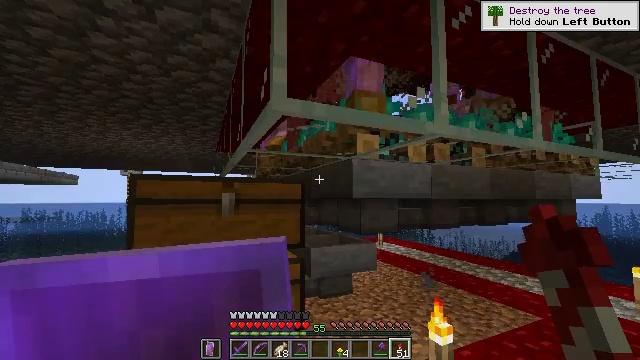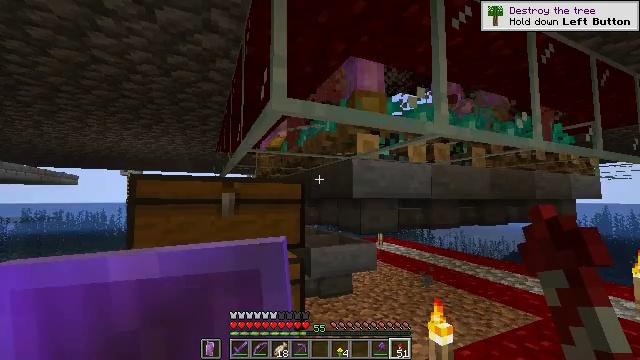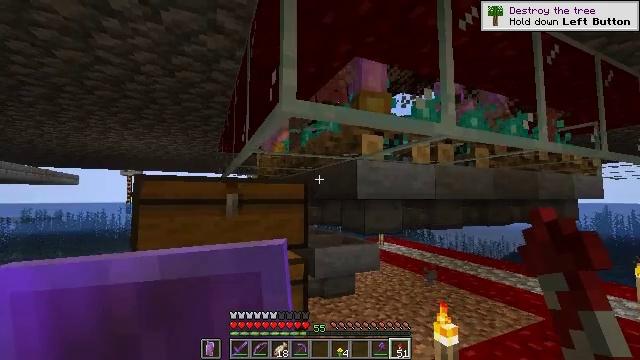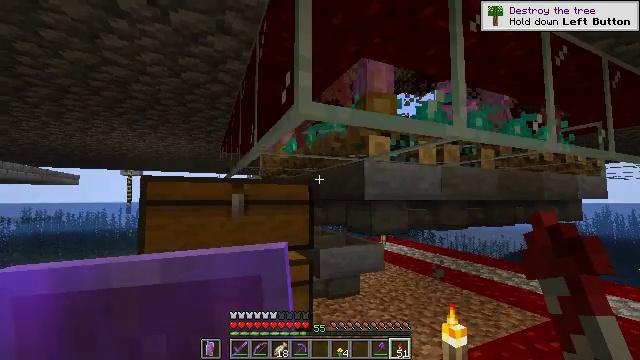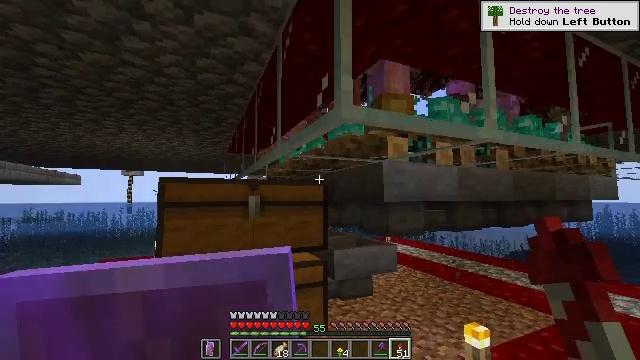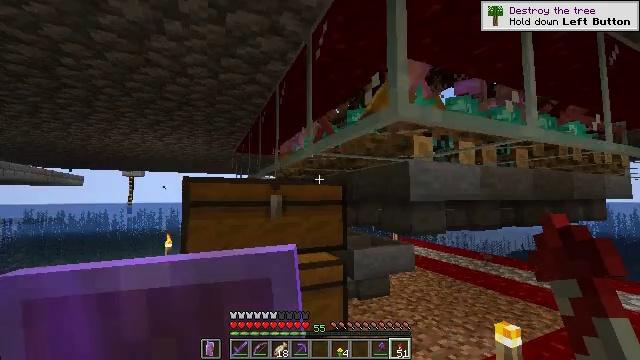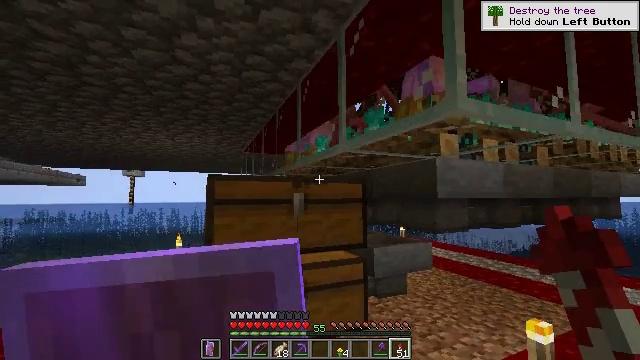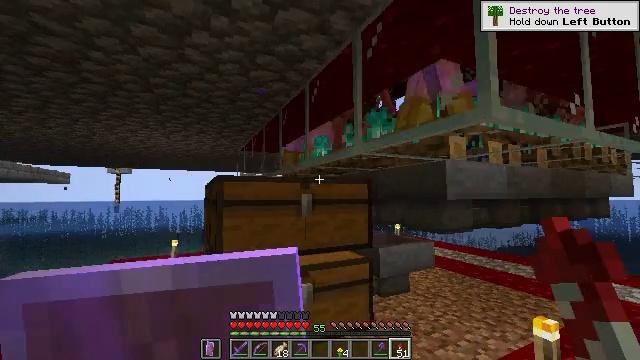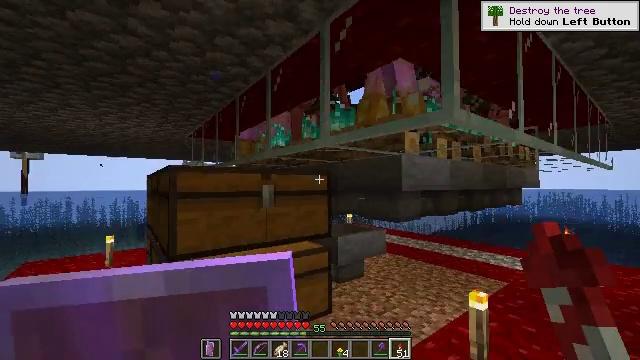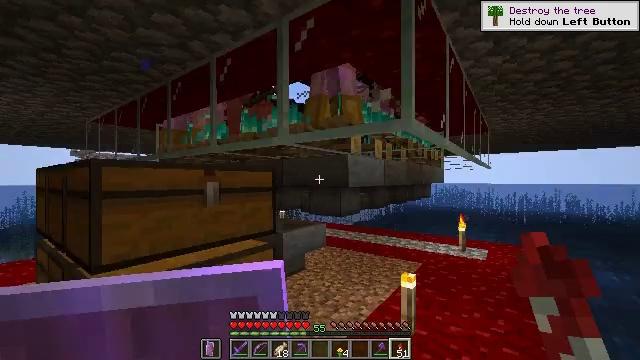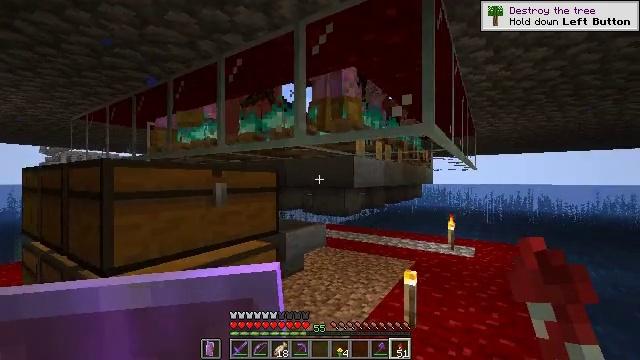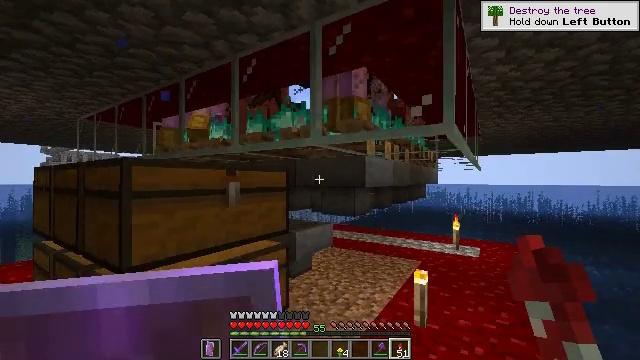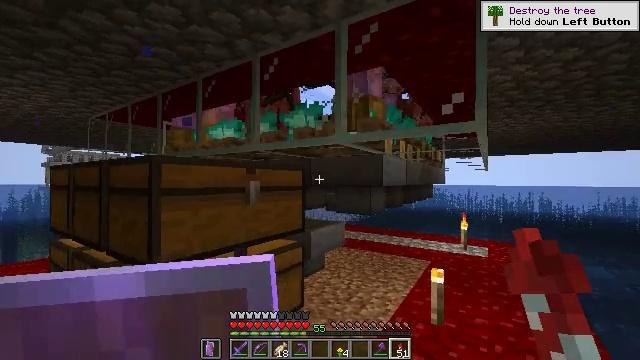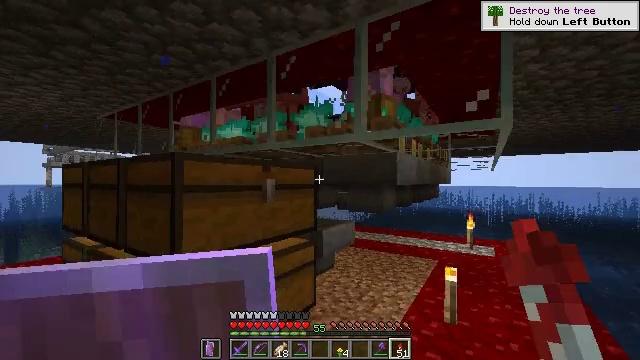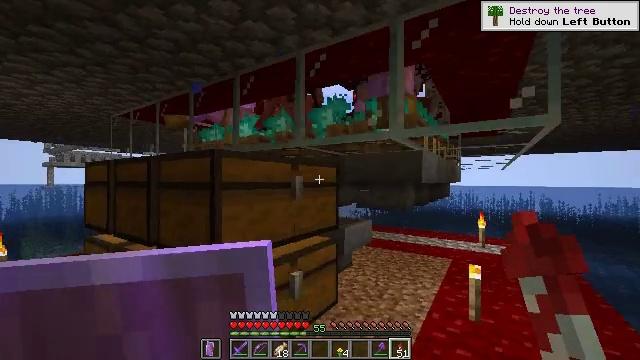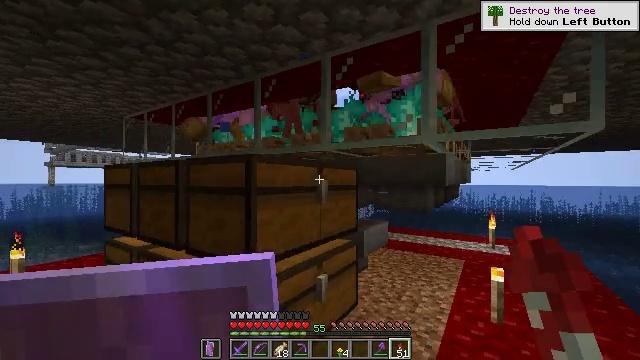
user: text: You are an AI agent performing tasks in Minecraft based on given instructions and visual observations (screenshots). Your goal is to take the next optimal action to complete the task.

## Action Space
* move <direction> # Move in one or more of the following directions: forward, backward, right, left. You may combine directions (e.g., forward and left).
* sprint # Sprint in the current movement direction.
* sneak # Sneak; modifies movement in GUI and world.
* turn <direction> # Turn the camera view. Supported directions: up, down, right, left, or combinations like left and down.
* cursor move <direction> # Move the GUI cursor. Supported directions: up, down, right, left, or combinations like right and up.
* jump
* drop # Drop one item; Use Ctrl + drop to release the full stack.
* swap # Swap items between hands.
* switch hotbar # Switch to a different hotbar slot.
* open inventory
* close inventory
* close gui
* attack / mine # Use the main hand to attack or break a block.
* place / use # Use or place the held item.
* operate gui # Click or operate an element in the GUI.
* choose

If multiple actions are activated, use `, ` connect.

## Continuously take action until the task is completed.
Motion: motion action
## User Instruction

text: Remove the sticky piston from its position.
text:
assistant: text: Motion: no_op
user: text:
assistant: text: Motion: move left
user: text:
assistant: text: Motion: move left
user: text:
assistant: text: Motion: move left
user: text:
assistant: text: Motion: move left
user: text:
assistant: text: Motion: move left
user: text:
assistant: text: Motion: move left, turn right
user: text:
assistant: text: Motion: move left, turn right and down
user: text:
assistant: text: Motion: move left, turn right and down
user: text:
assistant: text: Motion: move left, turn right
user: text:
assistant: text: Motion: move left
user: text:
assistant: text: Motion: move left
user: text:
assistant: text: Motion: move left
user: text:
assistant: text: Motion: move left
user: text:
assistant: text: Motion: move left
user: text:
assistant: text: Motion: move left
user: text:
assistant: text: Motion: move left
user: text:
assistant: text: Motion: no_op
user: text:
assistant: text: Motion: no_op
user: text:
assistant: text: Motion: no_op
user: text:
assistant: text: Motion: no_op
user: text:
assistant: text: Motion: no_op
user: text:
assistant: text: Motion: no_op
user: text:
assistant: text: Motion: no_op
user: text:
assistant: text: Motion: no_op
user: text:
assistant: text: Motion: no_op
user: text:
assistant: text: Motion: no_op
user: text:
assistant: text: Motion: no_op
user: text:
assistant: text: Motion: no_op
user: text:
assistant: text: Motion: no_op